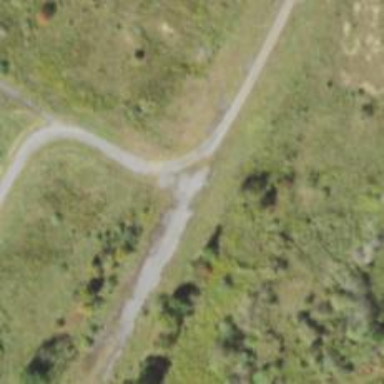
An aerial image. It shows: Service road.